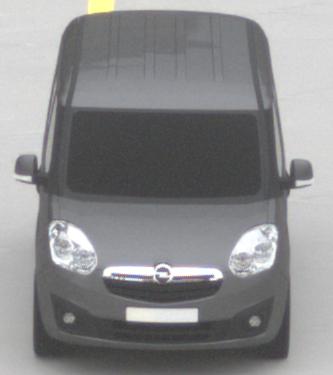
Make: Opel
Model: Combo Combi L1H1 1.4
Detailed model: Combo (D) Combi
Model produced from: 2012/01
Model produced until: 2013/11
Doors: 5
Color: gray
Road condition: dry road
Daytime: midday
Contrast: low contrast